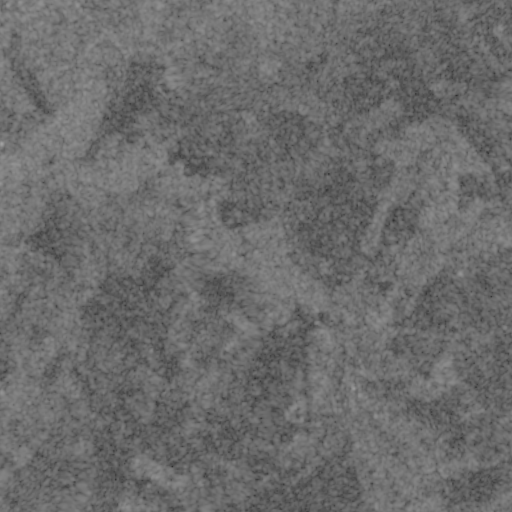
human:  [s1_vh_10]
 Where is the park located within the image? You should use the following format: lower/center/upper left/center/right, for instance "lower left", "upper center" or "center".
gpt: The park is located in the upper left of the image.
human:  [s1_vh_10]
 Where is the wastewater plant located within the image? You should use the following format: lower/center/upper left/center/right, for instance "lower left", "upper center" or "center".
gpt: The wastewater plant is located in the upper left of the image.
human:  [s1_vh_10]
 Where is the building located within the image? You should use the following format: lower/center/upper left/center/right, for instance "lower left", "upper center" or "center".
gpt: There is no building in the image.

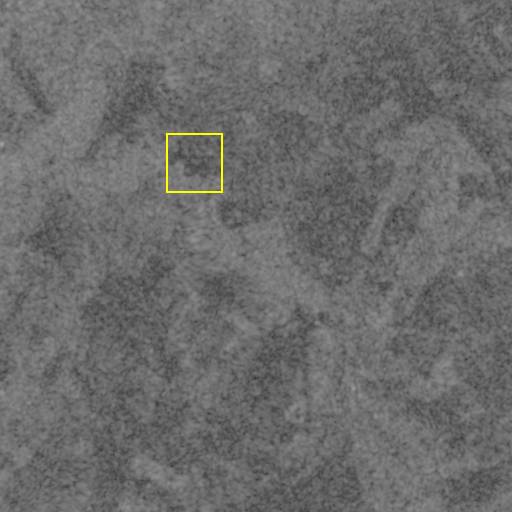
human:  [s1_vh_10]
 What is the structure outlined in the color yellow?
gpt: The structure outlined in yellow is a crop field.
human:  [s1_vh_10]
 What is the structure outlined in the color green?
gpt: There is no green outline.